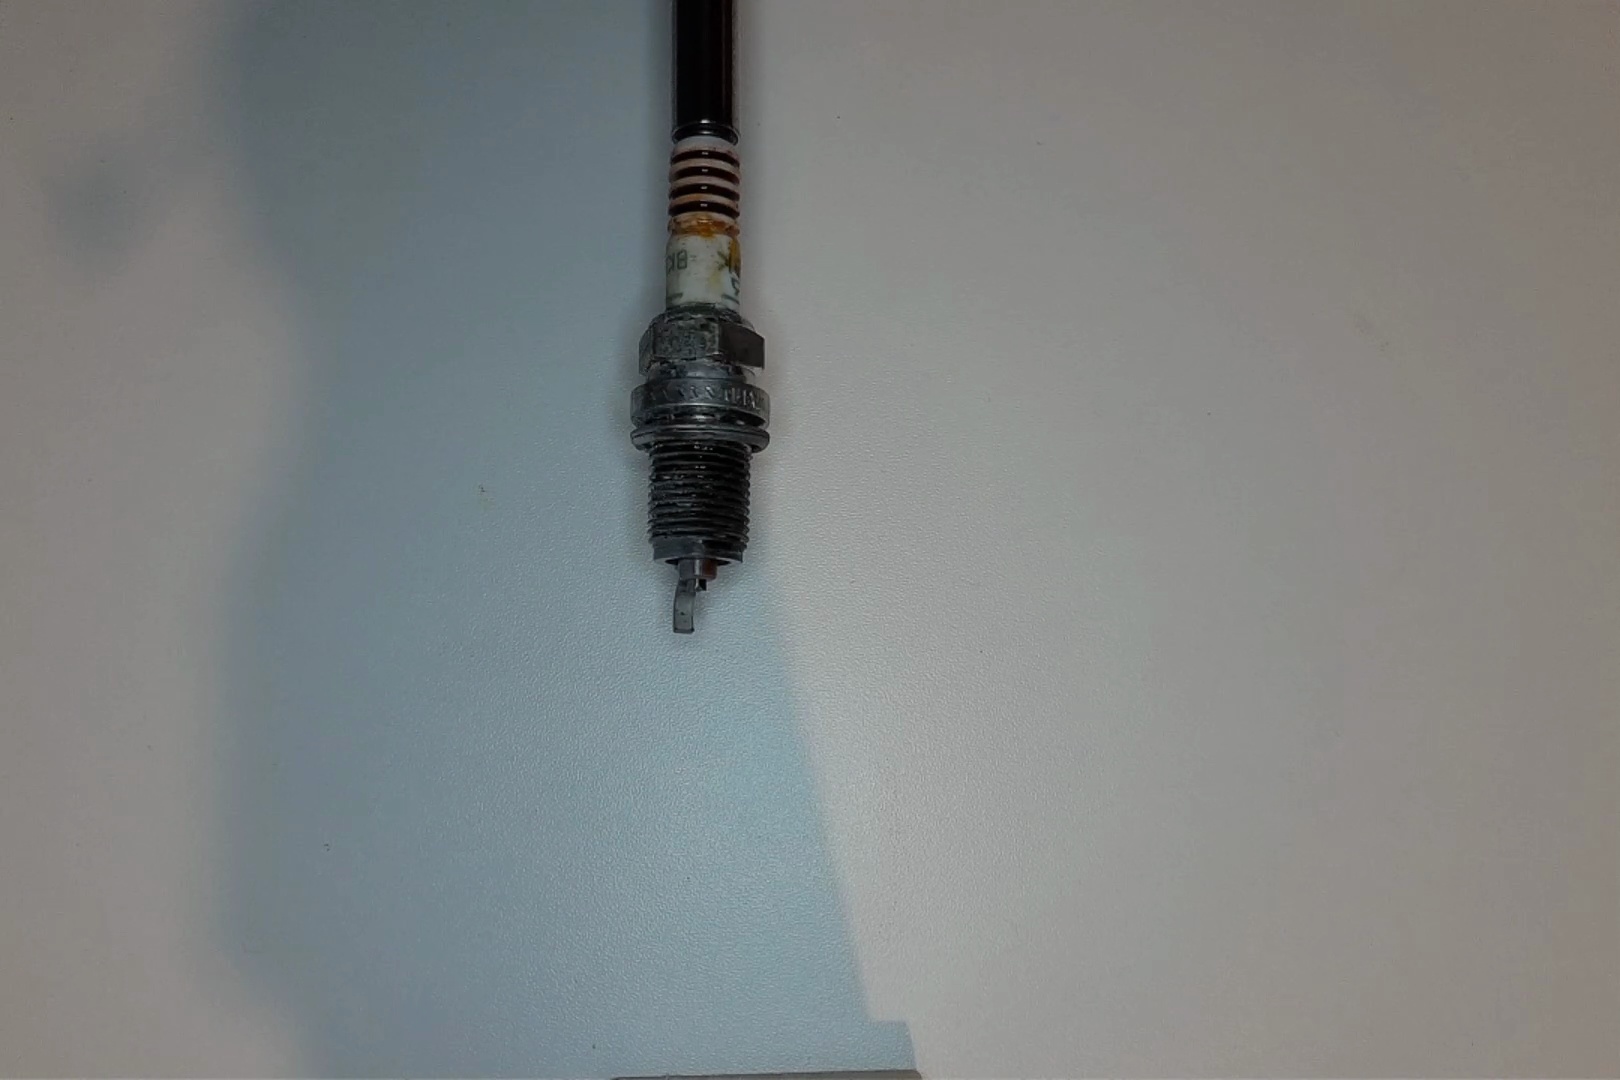
Label: anomaly